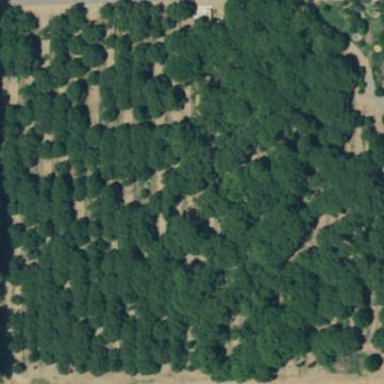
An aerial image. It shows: Orchard with deciduous broadleaved trees.